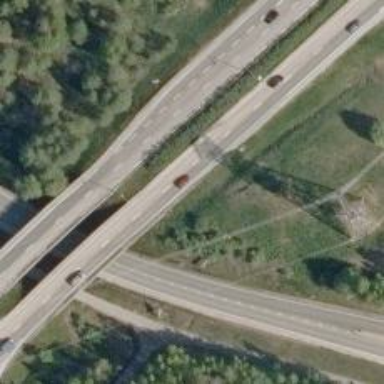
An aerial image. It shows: Trunk highway bridge with asphalt surface.